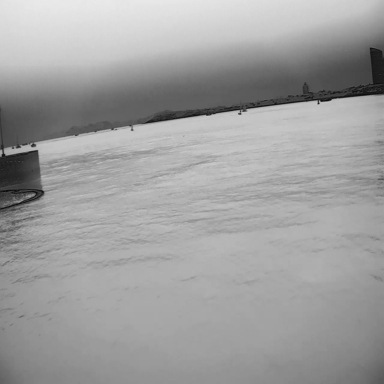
There are four sailboats in the infrared image.